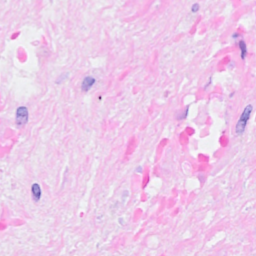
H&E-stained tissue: Breast